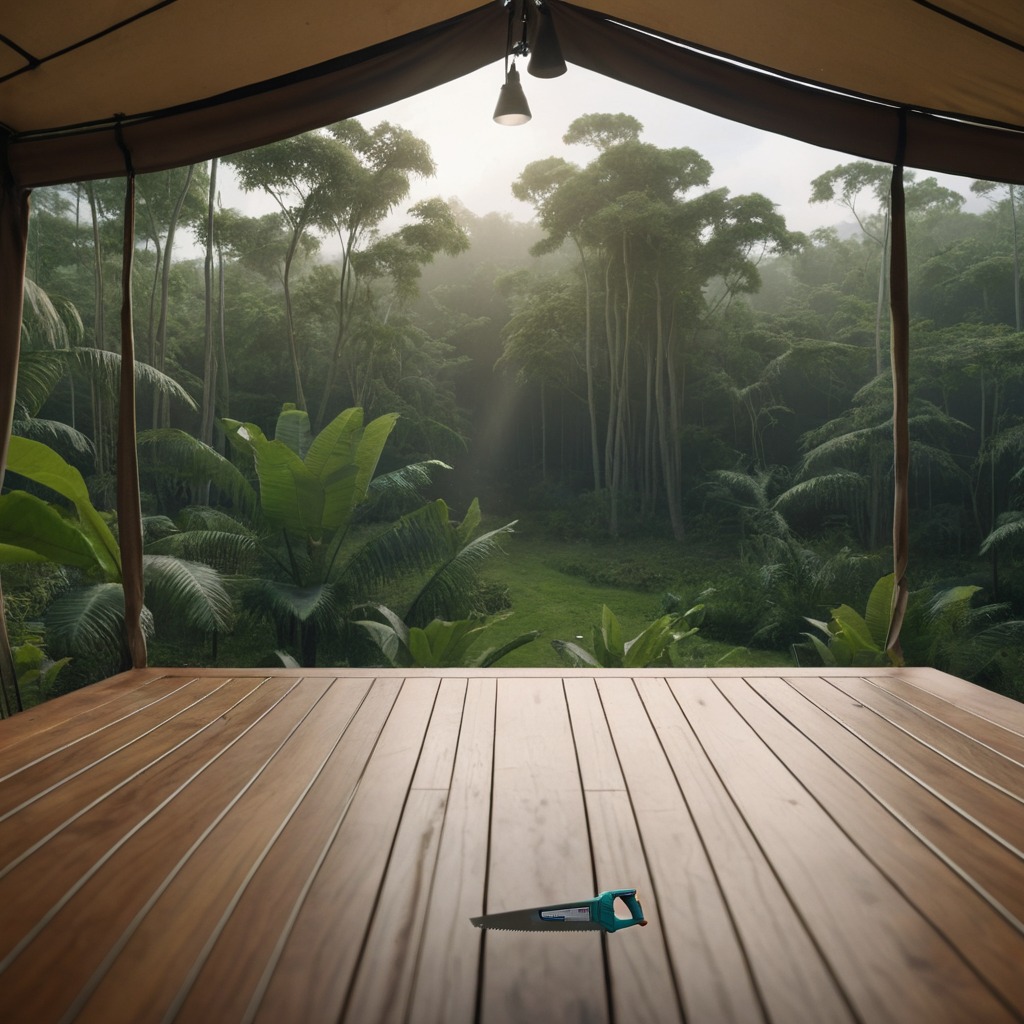
A metal saw is lying on a wooden table inside a jungle field workshop tent.